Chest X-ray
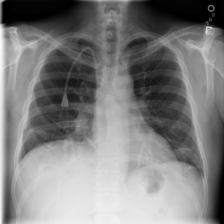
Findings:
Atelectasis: positive
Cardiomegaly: negative
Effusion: negative
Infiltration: negative
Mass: negative
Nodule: negative
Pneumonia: negative
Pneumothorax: negative
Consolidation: negative
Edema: negative
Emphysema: negative
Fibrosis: negative
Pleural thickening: negative
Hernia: negative